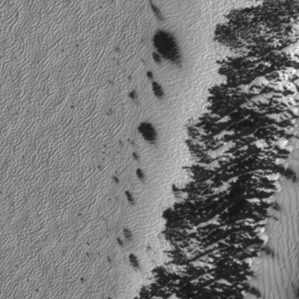
Label: frost